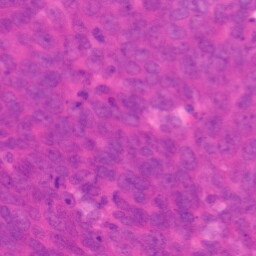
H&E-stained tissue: Colon